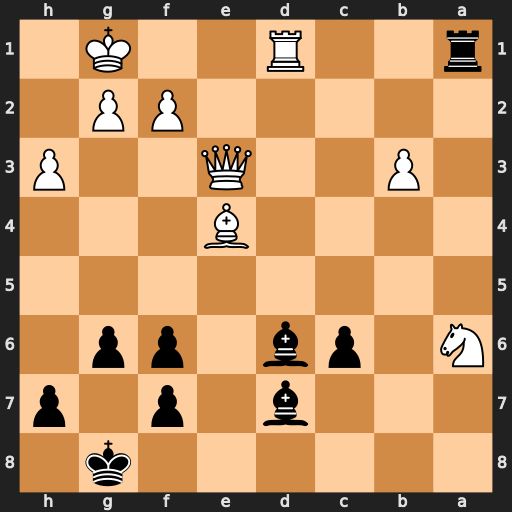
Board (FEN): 6k1/3b1p1p/N1pb1pp1/8/4B3/1P2Q2P/5PP1/r2R2K1
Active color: b
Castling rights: -
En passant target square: -
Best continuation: Rxd1+ Qe1 Rxe1#